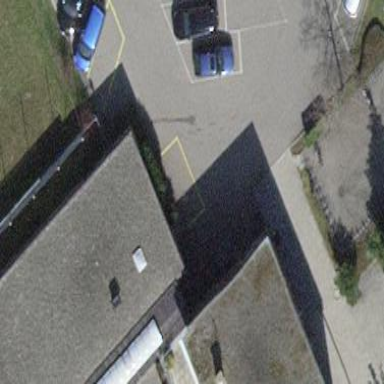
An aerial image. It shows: Parking area with surface.